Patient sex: M
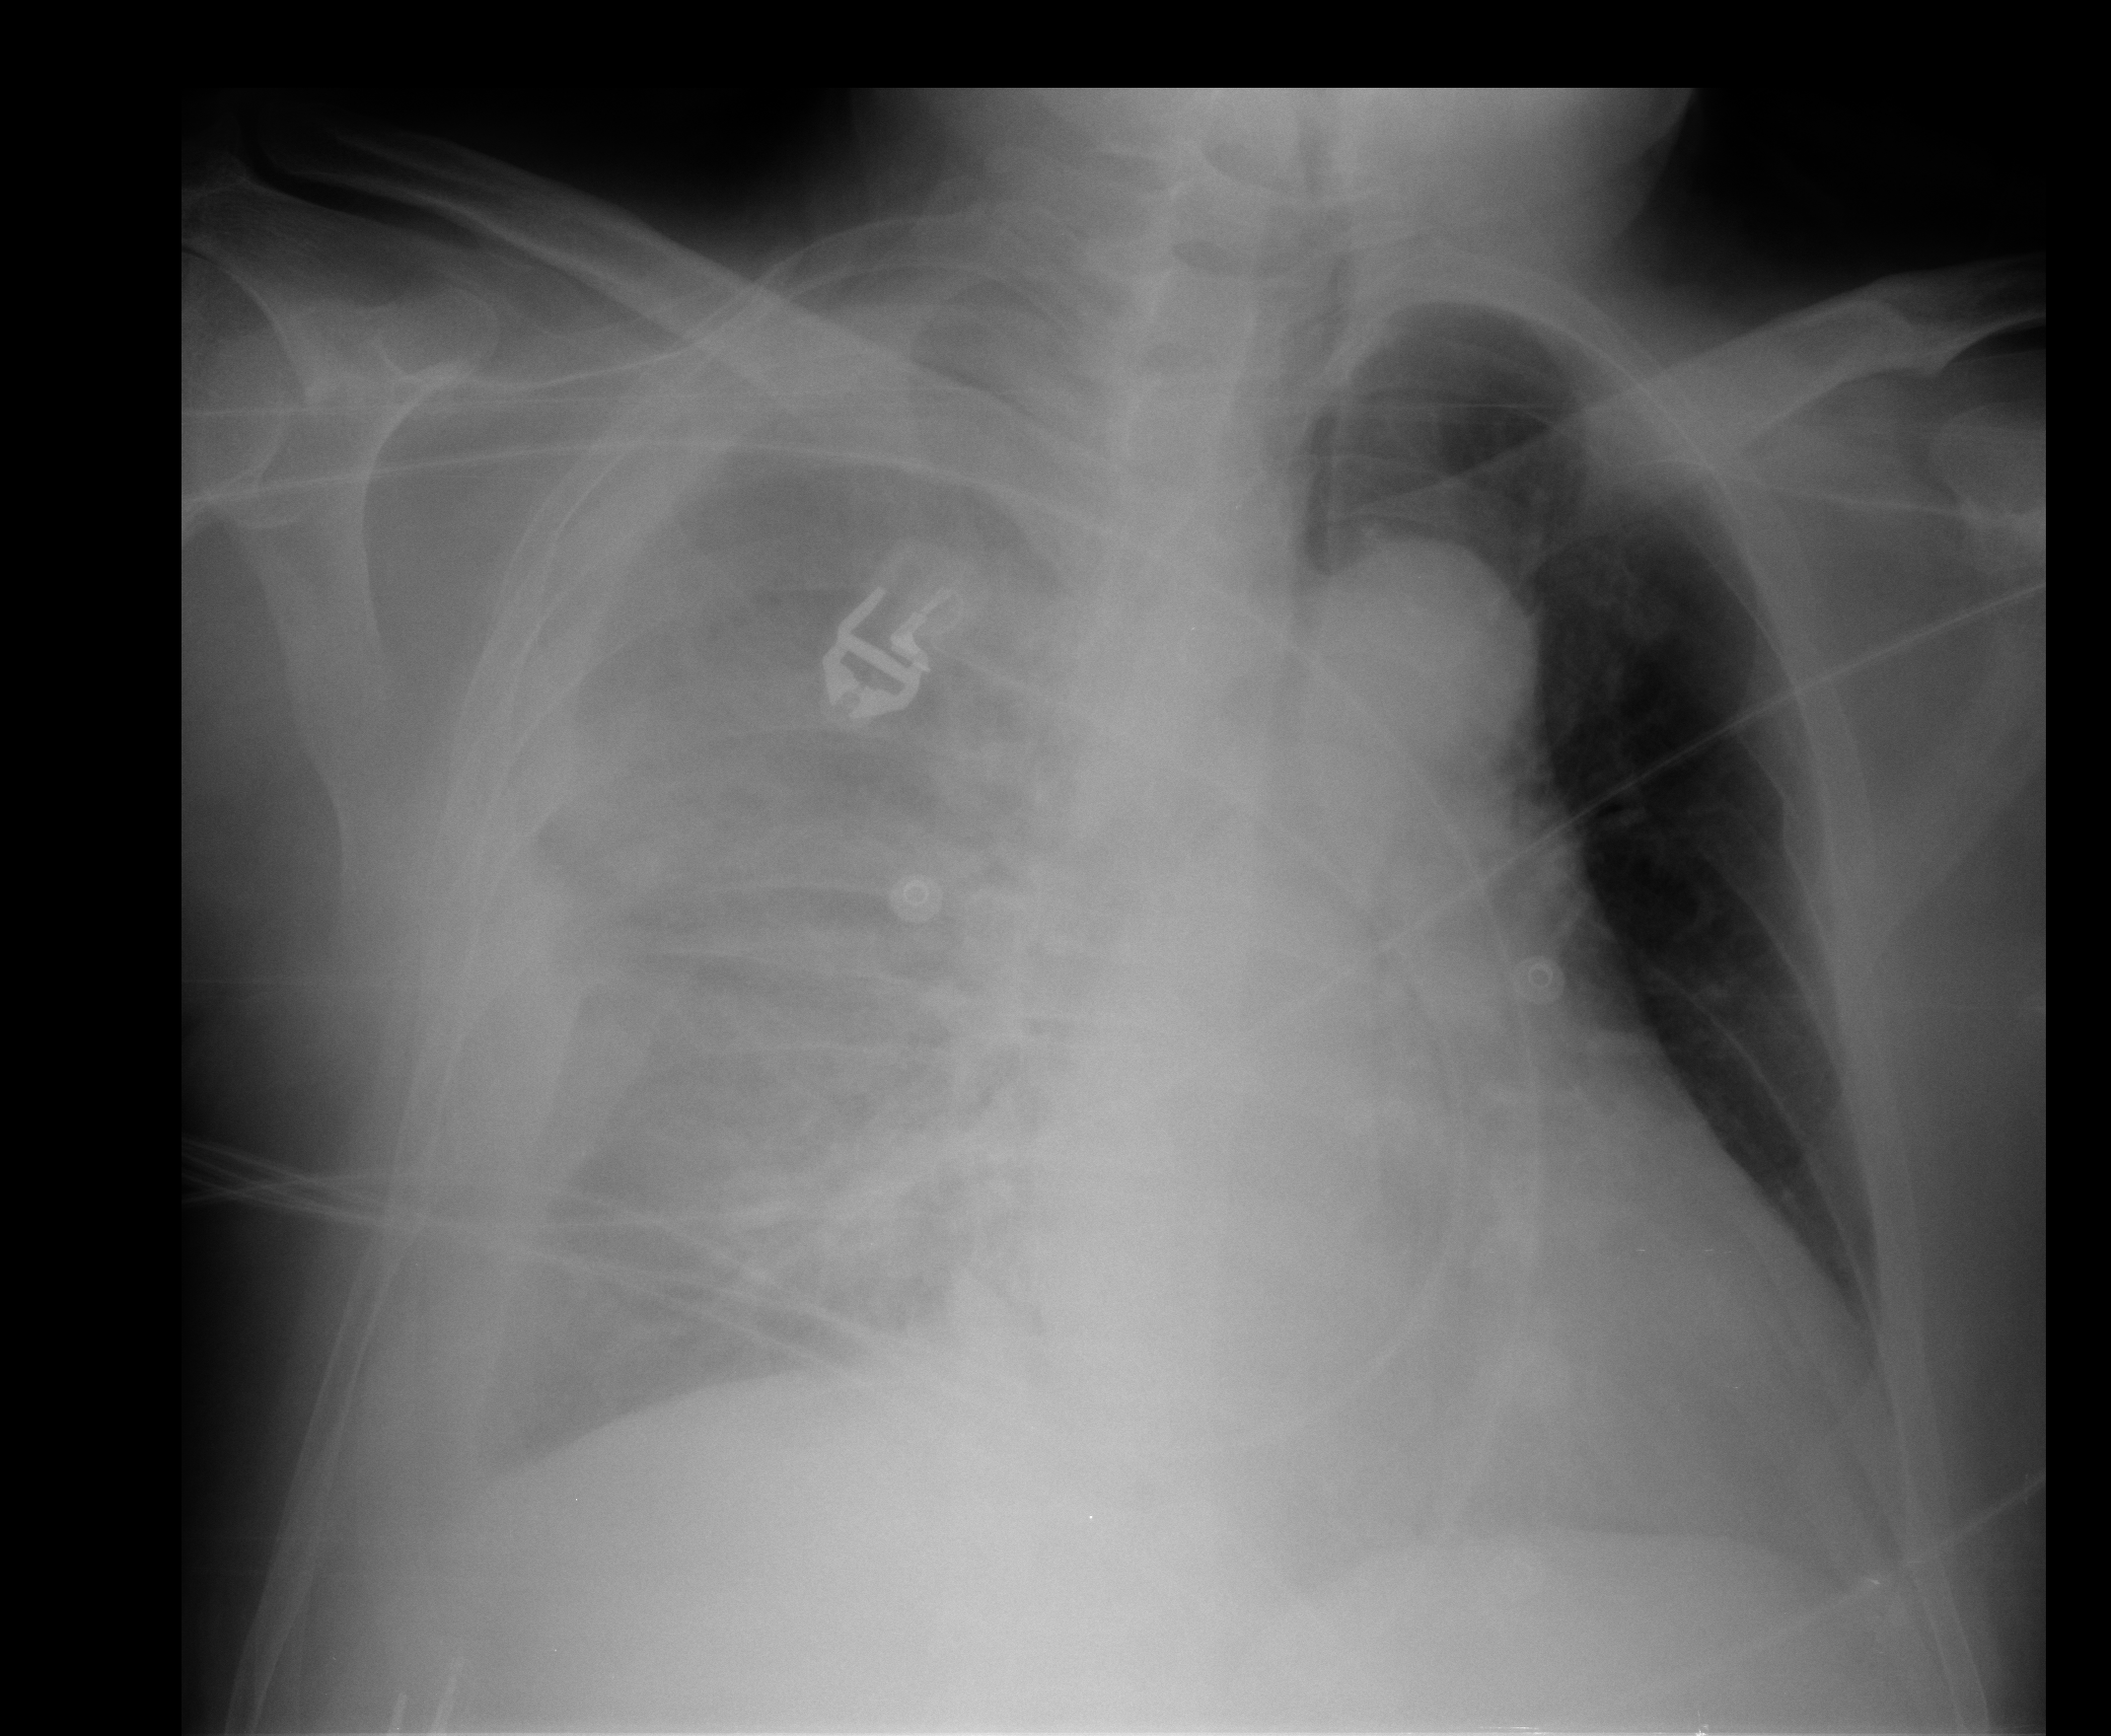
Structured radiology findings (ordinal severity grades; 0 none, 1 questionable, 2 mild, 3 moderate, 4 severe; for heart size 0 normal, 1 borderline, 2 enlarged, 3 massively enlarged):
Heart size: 1
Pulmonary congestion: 0
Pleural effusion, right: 3
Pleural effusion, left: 0
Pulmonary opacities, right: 0
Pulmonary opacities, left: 0
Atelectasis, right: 3
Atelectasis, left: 0